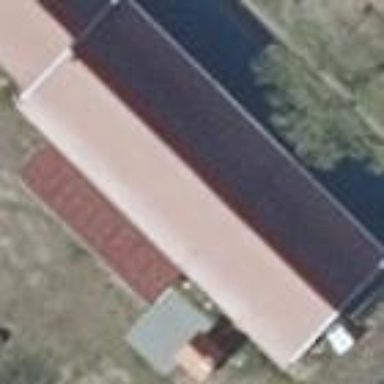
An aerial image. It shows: Farm auxiliary building.